Question: Though the manual states that this will be a future feature:
> arrow.size The size of the arrows. Currently this is a constant, so it
is the same for every edge. If a vector is submitted then only the
first element is used, ie. if this is taken from an edge attribute
then only the attribute of the first edge is used for all arrows. This
will likely change in the future.The default value is 1.
I was wondering if there was a hack around to allow the arrow size to match the edge width (each edge having its own width).
'''
d <- data.frame(start=c("a","a","b","c"),end=c("b","b","c","b"), size=rnorm(4))
graph <- graph.data.frame(d, directed=T)
plot(graph,
vertex.color="white",
edge.width=E(graph)$size*20,
edge.arrow.size=E(graph)$size)
'''

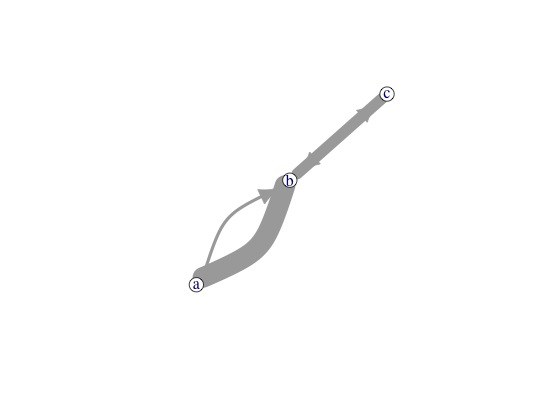
Answer: Well, there is a hack, you need to plot the graph as many times as number of different edge widths, and each time only plot the given subset of the edges, with the "right" arrow size. Use the 'add=TRUE' argument to plot them on top of each other. Maybe you also want to plot the vertices only once.
Btw. you can submit a feature request for this at <URL>
### EDIT: here is an example:
'''
library(igraph)
## (almost) your example data
d <- data.frame(start=c("a","a","b","c"),
end=c("b","b","c","b"),
size=1:4)
graph <- graph.data.frame(d, directed=TRUE)
## The plotting function
eqarrowPlot <- function(graph, layout, edge.lty=rep(1, ecount(graph)),
edge.arrow.size=rep(1, ecount(graph)),
vertex.shape="circle",
edge.curved=autocurve.edges(graph), ...) {
plot(graph, edge.lty=0, edge.arrow.size=0, layout=layout,
vertex.shape="none")
for (e in seq_len(ecount(graph))) {
graph2 <- delete.edges(graph, E(graph)[(1:ecount(graph))[-e]])
plot(graph2, edge.lty=edge.lty[e], edge.arrow.size=edge.arrow.size[e],
edge.curved=edge.curved[e], layout=layout, vertex.shape="none",
vertex.label=NA, add=TRUE, ...)
}
plot(graph, edge.lty=0, edge.arrow.size=0, layout=layout,
vertex.shape=vertex.shape, add=TRUE, ...)
invisible(NULL)
}
## Test
eqarrowPlot(graph, layout.auto(graph), edge.arrow.size=E(graph)$size/3,
edge.width=E(graph)$size)
'''

Very wide edges look quite bad, though.